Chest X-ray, AP view. Patient: 49 years old, sex F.
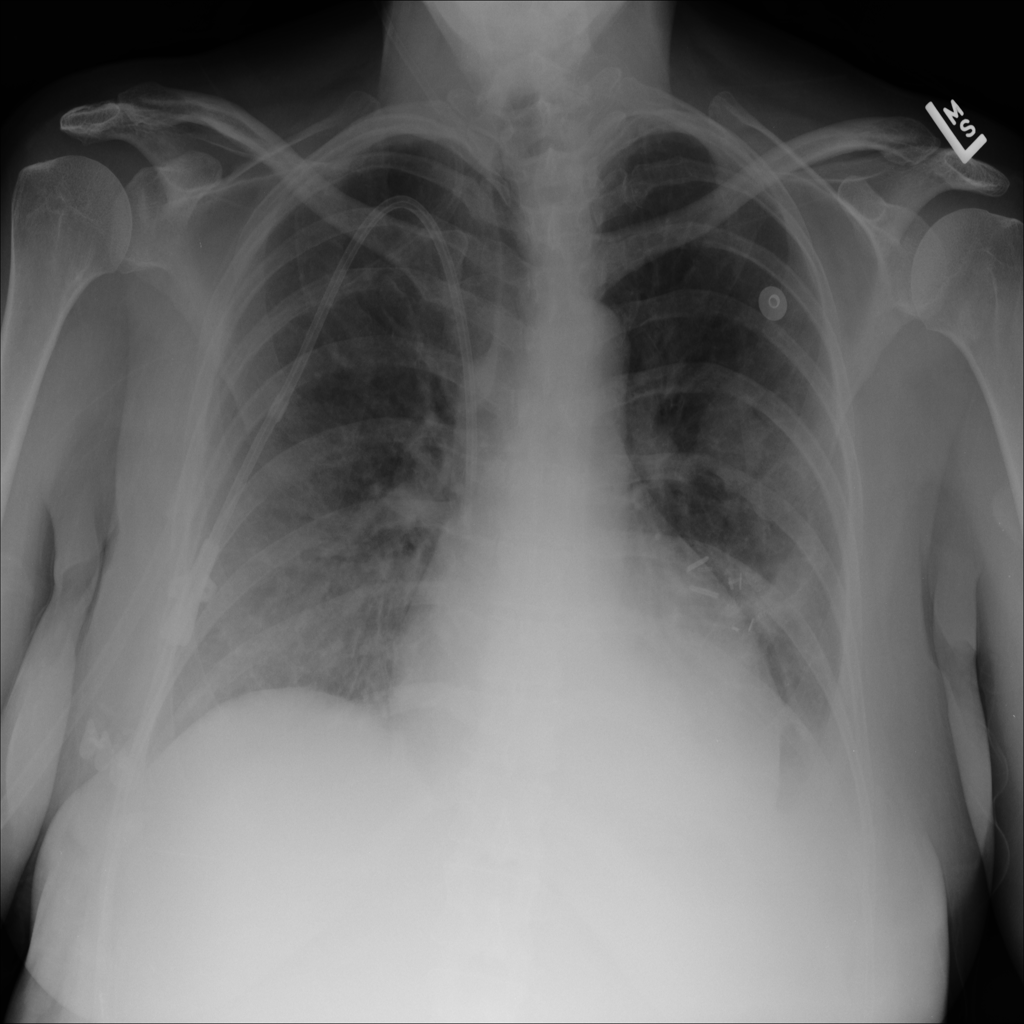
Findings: Nodule